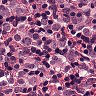
Metastatic tissue present: yes